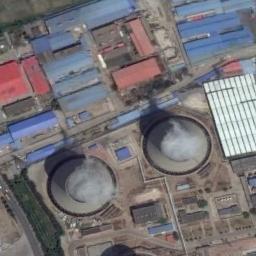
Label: thermal_power_station